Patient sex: M
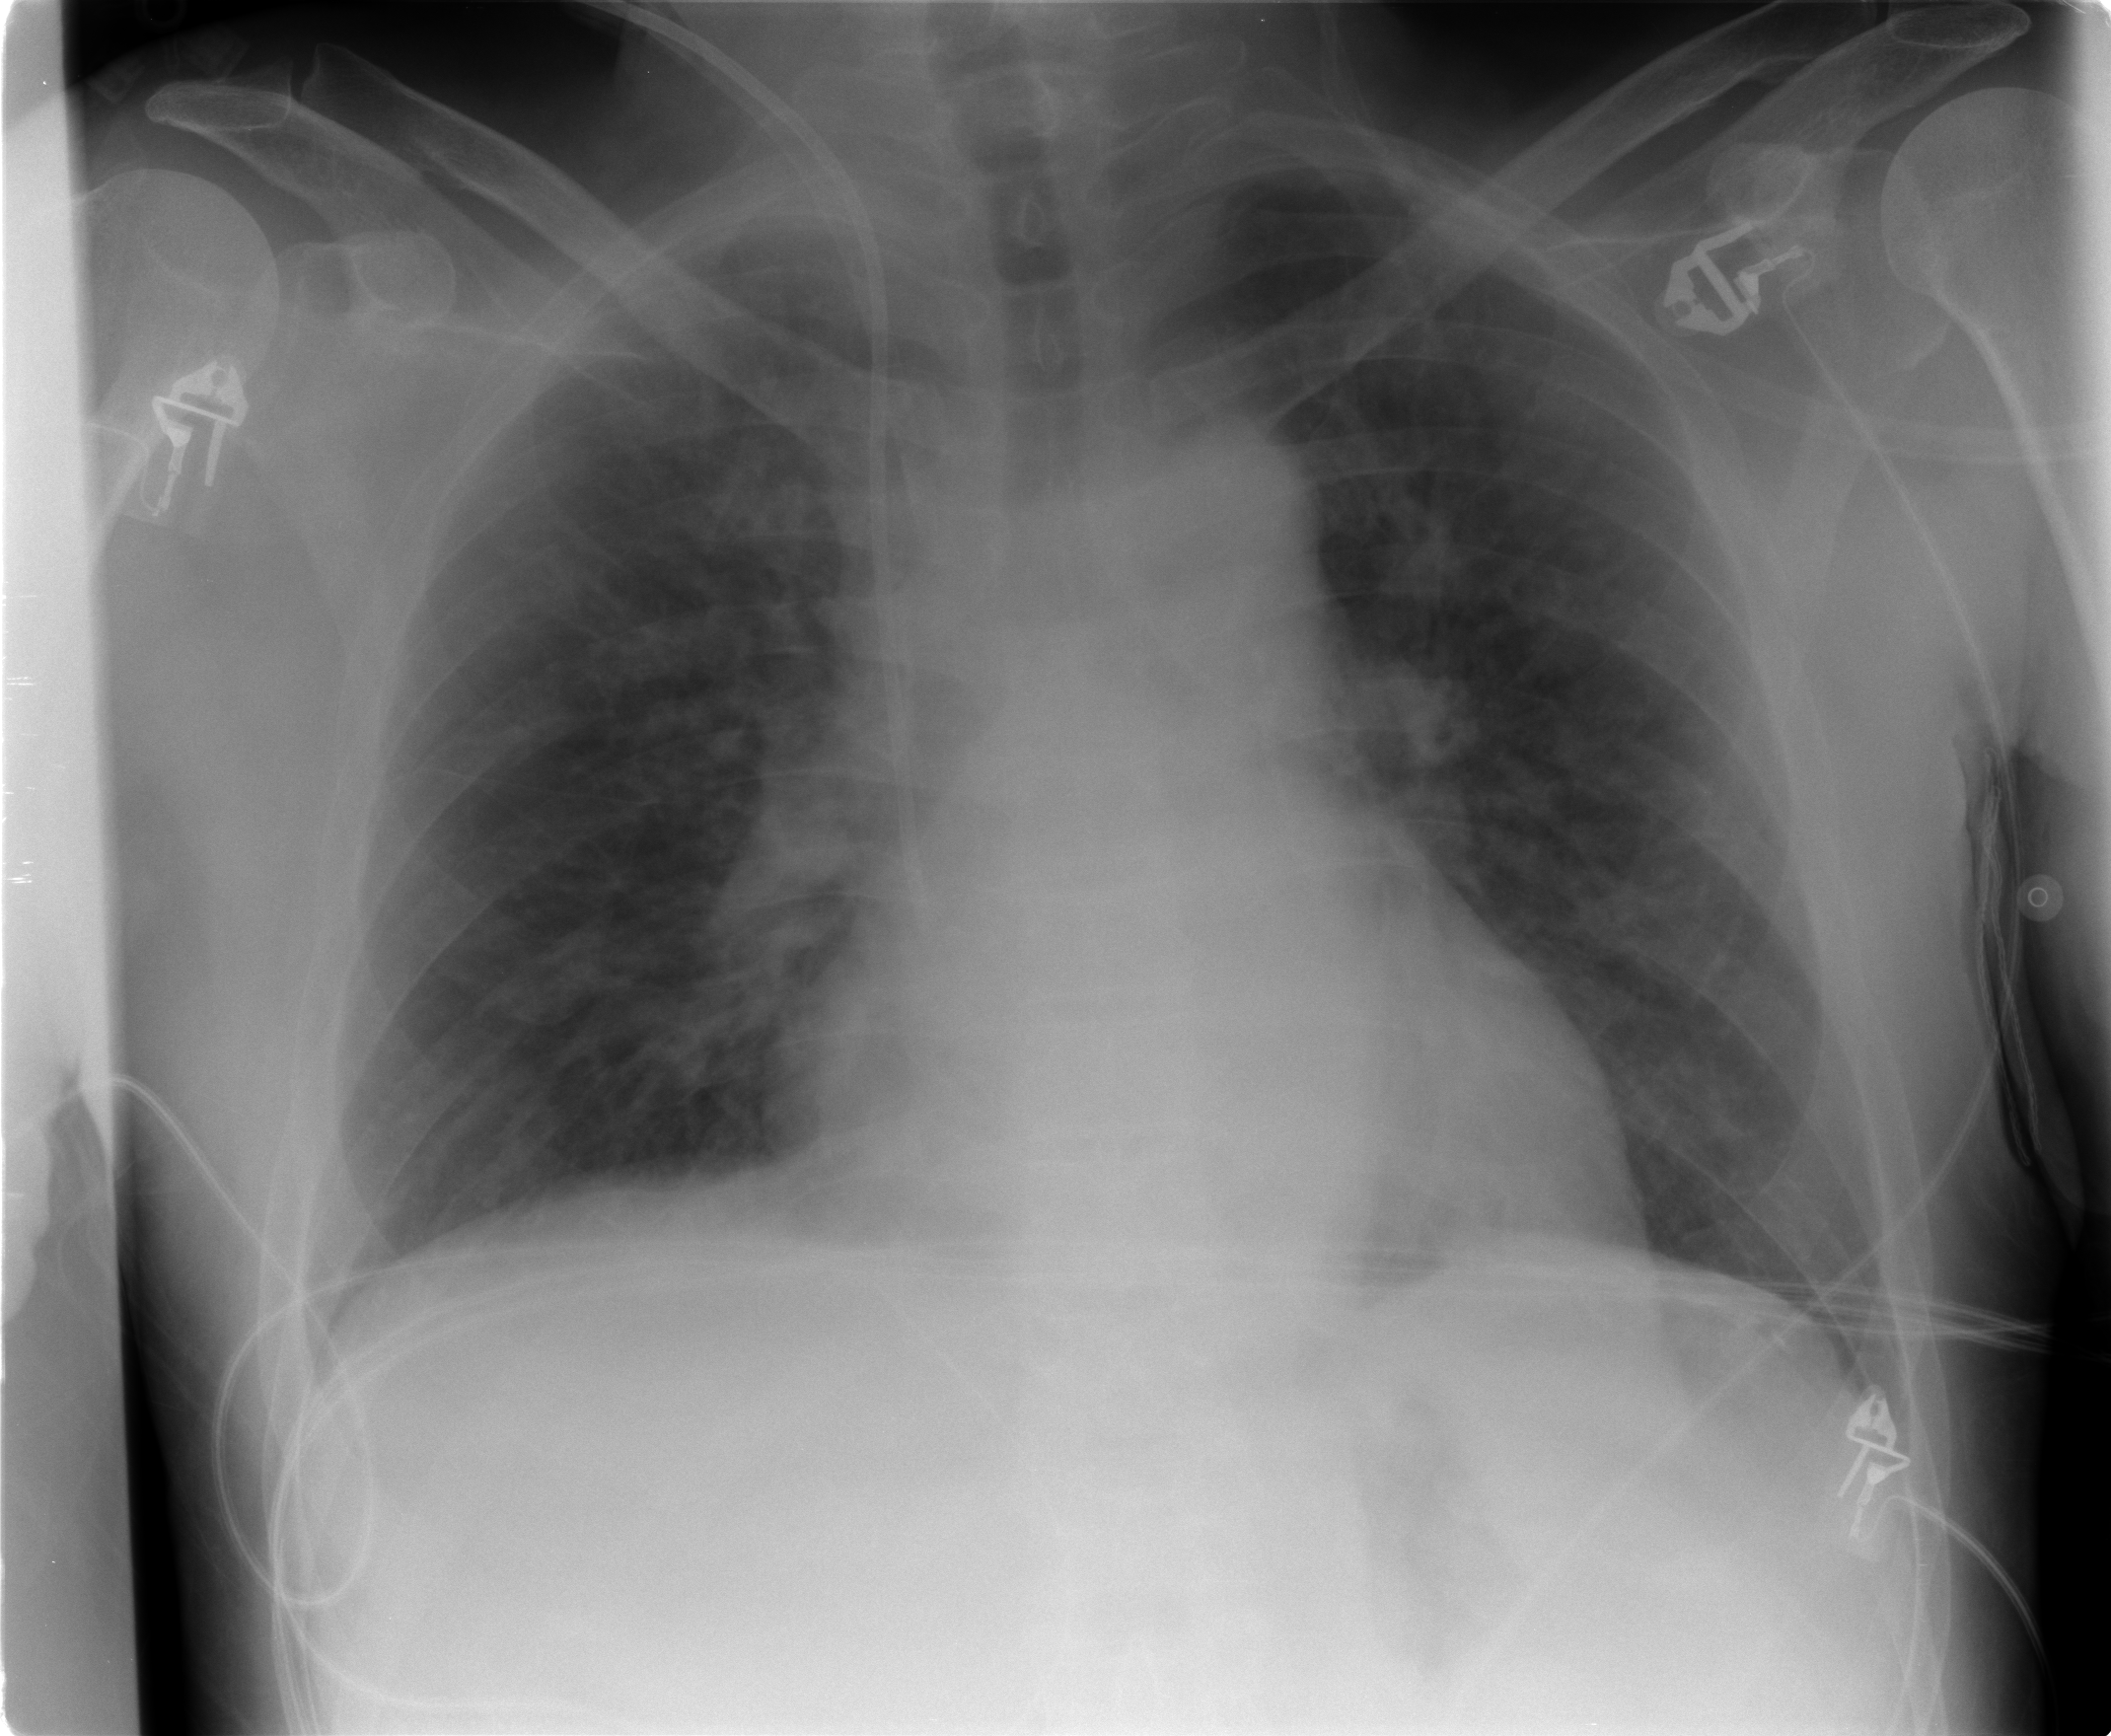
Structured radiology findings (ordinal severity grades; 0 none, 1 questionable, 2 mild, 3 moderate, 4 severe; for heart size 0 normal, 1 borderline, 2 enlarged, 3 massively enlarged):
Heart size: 0
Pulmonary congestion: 3
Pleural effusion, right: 1
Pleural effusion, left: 0
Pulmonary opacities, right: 0
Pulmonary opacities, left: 0
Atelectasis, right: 0
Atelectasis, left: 0